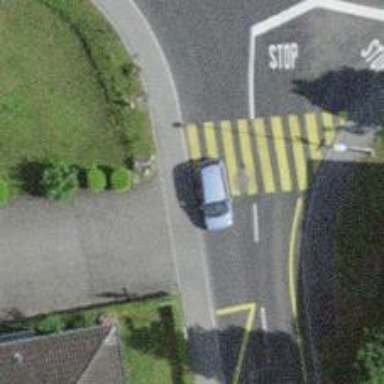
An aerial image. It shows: Kerb barrier.